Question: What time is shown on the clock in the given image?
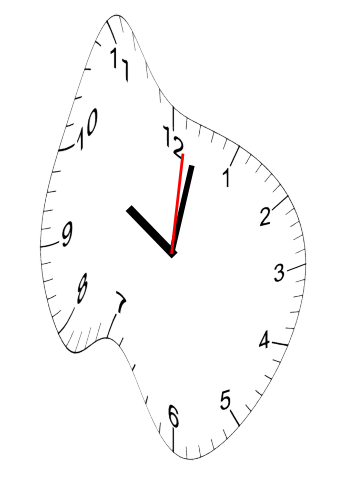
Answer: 10:02:01